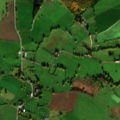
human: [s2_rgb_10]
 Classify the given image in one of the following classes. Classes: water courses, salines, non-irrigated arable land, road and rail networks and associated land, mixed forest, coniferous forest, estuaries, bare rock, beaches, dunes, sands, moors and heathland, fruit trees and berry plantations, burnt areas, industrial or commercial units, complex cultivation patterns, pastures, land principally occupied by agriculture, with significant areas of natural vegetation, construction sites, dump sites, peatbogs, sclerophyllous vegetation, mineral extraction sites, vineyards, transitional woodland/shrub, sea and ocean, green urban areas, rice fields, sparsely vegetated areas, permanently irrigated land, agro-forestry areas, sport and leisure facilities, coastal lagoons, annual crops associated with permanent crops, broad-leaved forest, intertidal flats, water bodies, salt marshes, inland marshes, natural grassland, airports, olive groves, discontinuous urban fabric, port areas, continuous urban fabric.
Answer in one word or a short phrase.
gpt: pastures, complex cultivation patterns, broad-leaved forest